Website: slack
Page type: payment
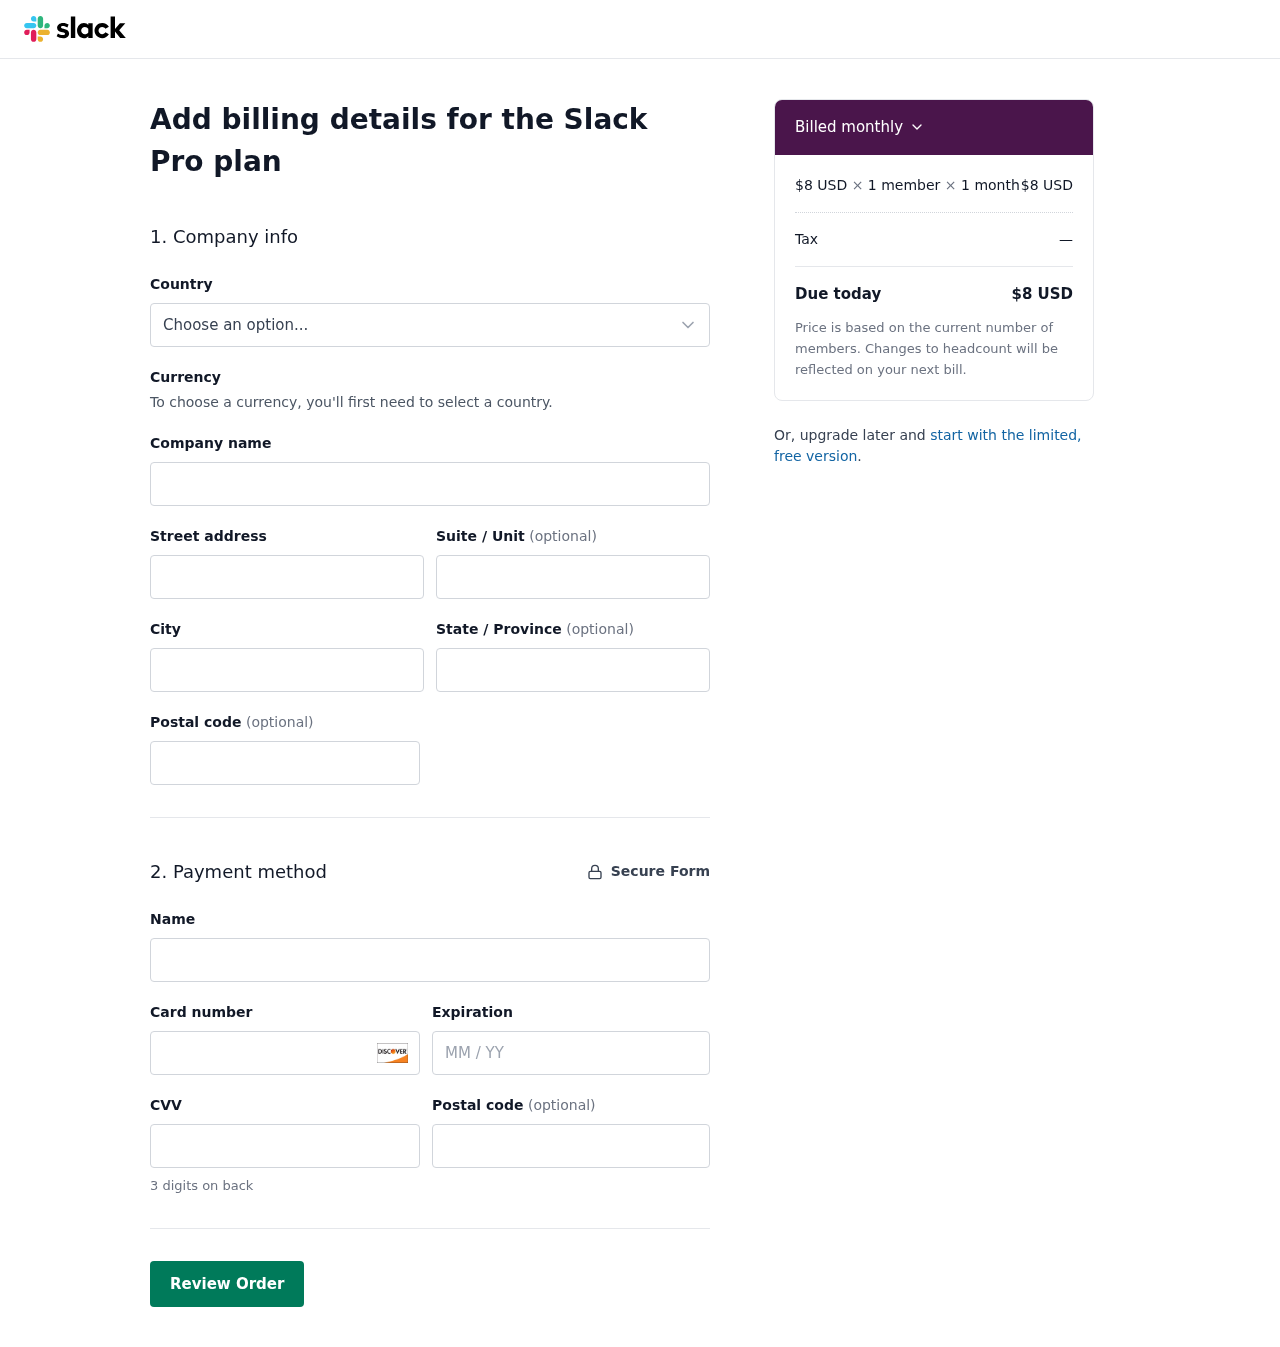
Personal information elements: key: PII_COUNTRY
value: United States
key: PII_STREET
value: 9802 Valerie Turnpike Apt. 885
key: PII_CITY
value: Nguyenfurt
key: PII_STATE
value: Rhode Island
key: PII_POSTCODE
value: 88611
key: PII_FULLNAME
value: Erica Porter
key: PII_CARD_NUMBER
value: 6011 1771 8236 2178
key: PII_CARD_EXPIRY
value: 11/28
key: PII_CARD_CVV
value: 229
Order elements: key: ORDER_PRICE_PER_MEMBER
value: $8 USD
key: ORDER_NUM_MEMBERS
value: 1 member
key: ORDER_NUM_MONTHS
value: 1 month
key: ORDER_SUBTOTAL
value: $8 USD
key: ORDER_TAX
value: —
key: ORDER_TOTAL
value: $8 USD